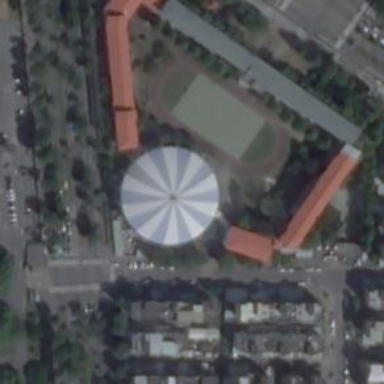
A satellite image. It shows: School building.